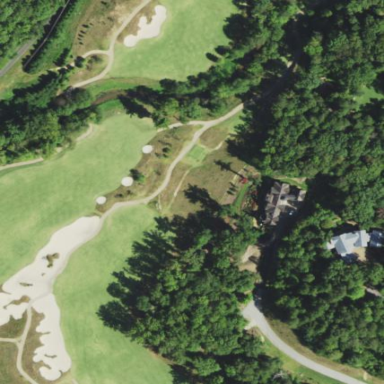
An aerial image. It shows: Grassy area designated as golf fairway.